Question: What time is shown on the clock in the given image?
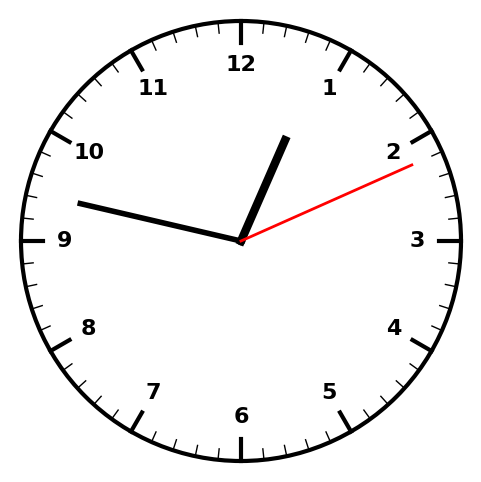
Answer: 12:47:11